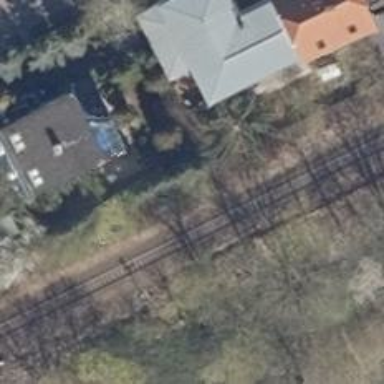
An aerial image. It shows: Signal light at railway crossing.